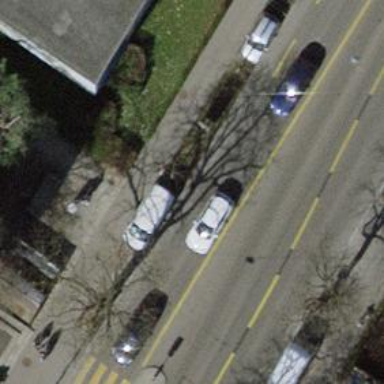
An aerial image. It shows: Avenue of trees.